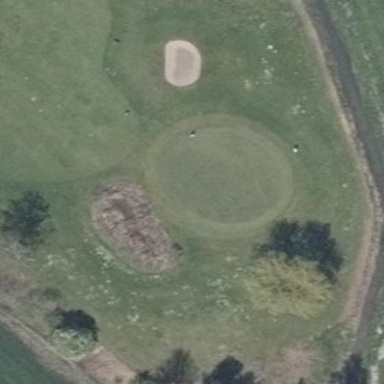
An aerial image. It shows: Golf green.